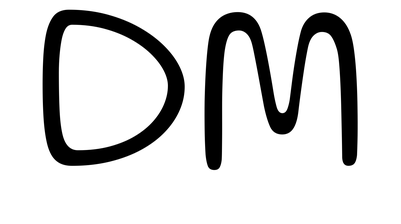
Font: Gluten_ExtraLight